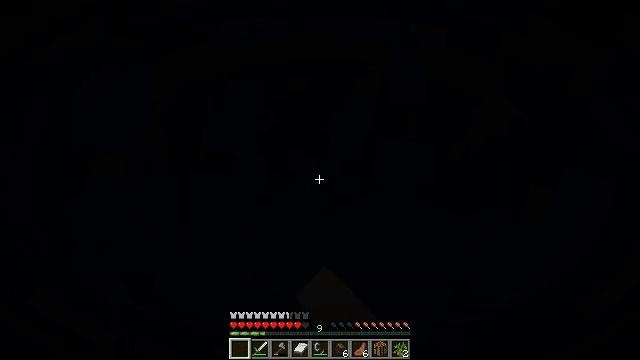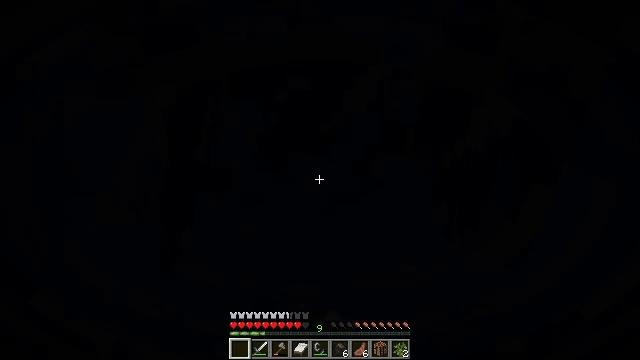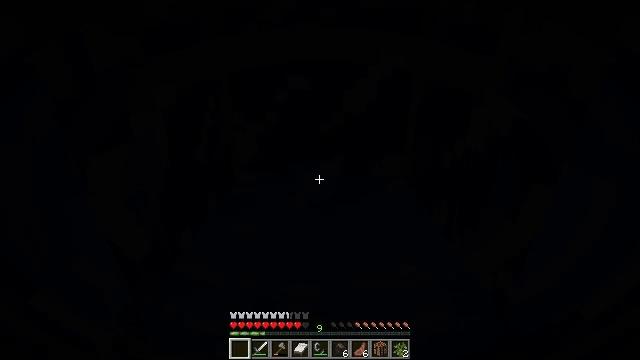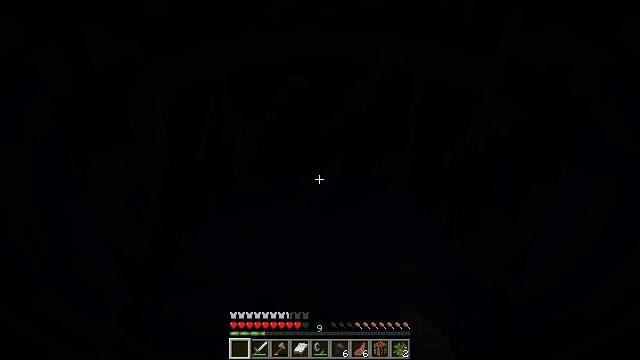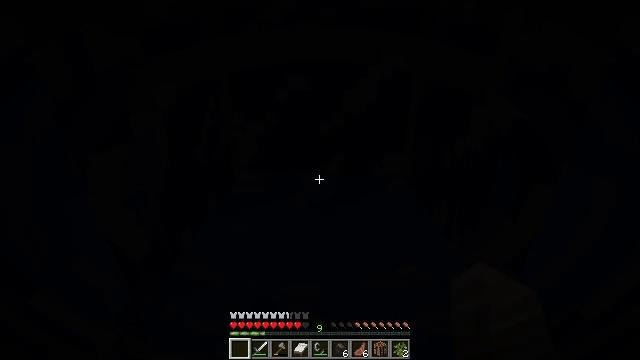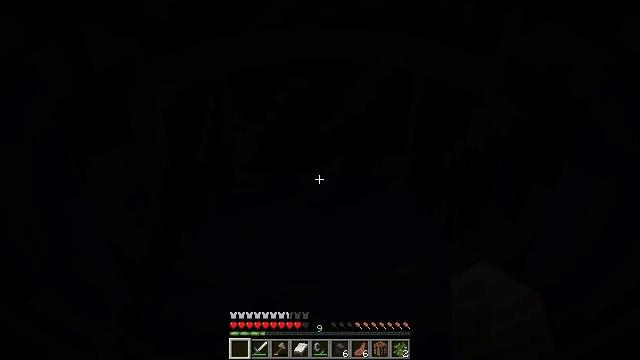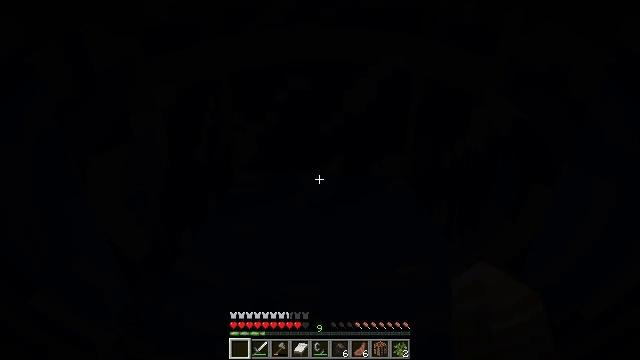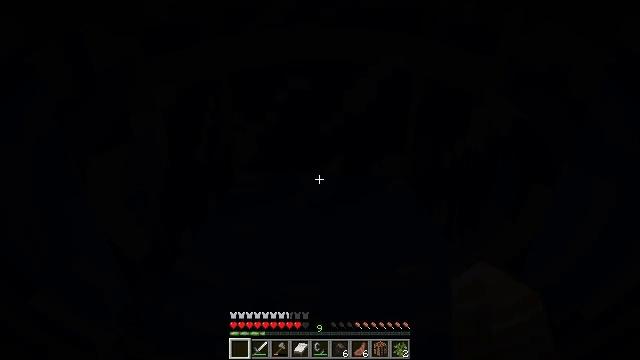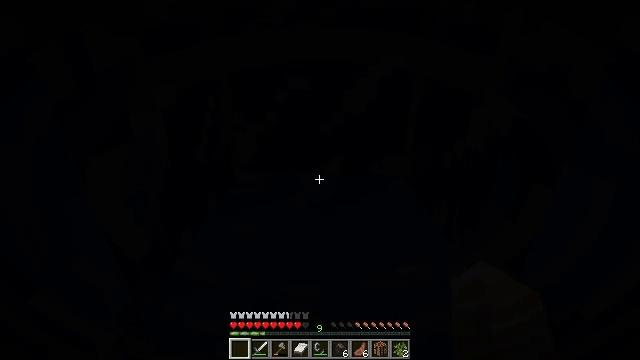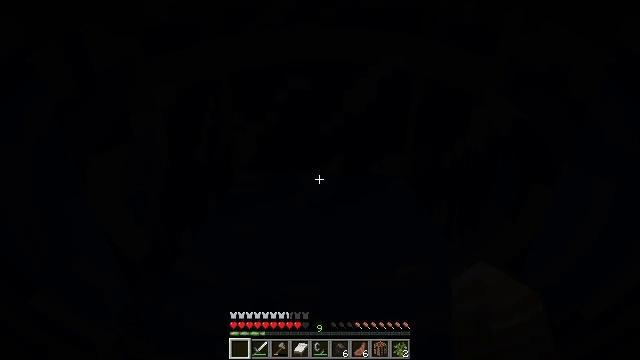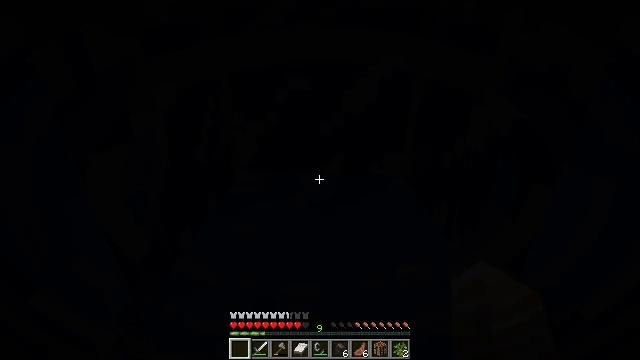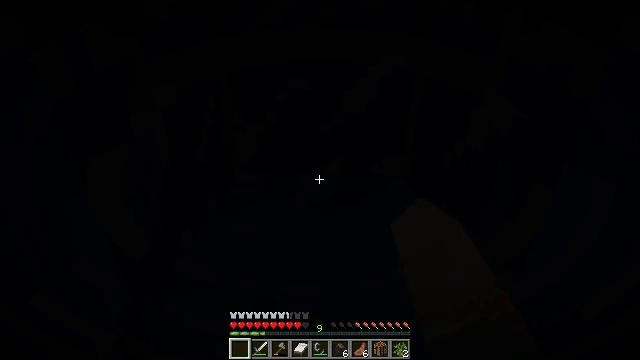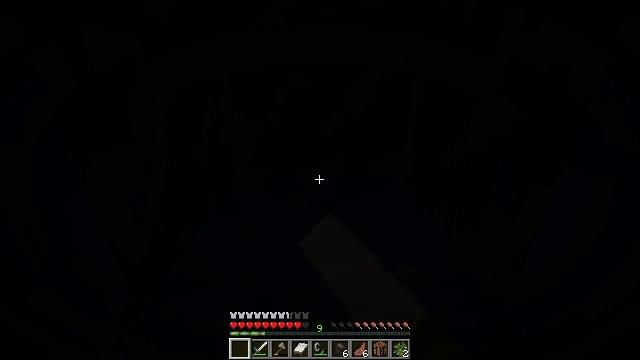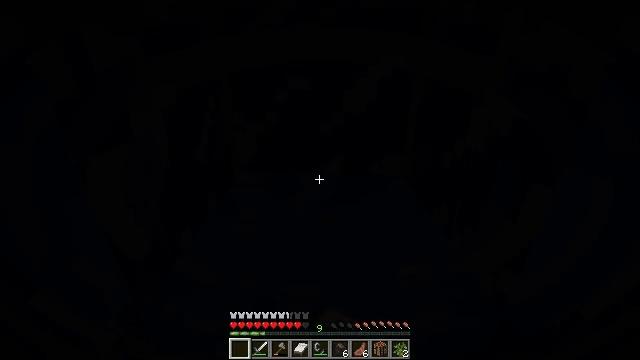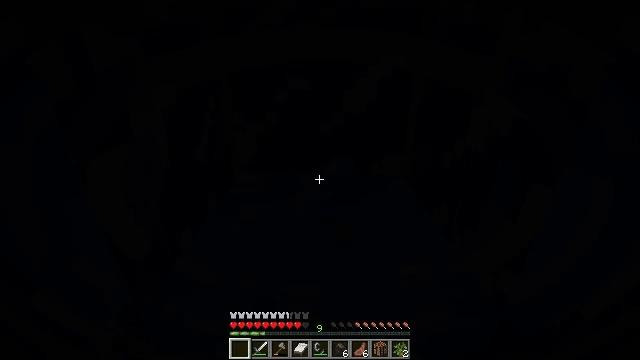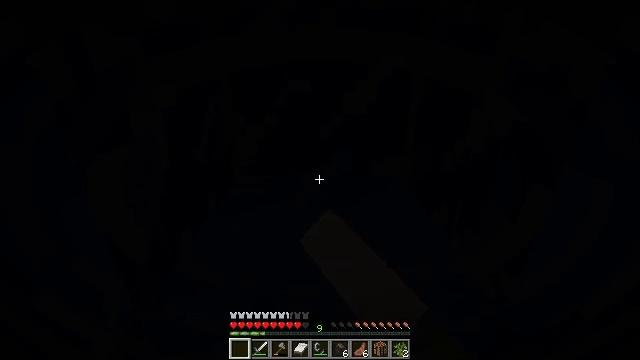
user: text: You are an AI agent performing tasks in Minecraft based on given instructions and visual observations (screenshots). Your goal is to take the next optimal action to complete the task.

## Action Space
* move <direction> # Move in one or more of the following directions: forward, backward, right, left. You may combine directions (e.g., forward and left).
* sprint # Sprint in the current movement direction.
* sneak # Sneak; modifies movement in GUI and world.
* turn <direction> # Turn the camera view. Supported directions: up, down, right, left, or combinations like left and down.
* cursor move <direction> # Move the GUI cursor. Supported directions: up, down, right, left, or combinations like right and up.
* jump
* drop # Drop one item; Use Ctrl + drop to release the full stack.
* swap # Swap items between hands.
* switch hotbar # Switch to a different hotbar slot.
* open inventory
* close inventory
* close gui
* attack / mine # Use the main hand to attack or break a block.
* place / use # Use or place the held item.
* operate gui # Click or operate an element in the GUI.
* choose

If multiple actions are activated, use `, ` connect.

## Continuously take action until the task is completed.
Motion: motion action
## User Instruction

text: Collect packed ice using a pickaxe.
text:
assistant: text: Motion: no_op
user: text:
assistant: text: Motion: no_op
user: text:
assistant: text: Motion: no_op
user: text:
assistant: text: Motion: no_op
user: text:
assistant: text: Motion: no_op
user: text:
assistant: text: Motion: no_op
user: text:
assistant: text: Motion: no_op
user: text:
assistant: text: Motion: no_op
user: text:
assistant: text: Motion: no_op
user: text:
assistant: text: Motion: attack / mine
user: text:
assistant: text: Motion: attack / mine
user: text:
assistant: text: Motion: attack / mine
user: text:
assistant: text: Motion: attack / mine
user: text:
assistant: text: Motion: attack / mine
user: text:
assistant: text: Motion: attack / mine
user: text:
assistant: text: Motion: turn up, attack / mine
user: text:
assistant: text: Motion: attack / mine
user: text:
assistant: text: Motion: attack / mine
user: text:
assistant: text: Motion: attack / mine
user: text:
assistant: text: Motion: attack / mine
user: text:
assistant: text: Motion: attack / mine
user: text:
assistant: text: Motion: attack / mine
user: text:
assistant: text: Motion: attack / mine
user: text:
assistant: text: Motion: attack / mine
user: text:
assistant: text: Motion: attack / mine
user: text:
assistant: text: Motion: attack / mine
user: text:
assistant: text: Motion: attack / mine
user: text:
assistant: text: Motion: attack / mine
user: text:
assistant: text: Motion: attack / mine
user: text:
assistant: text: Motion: no_op